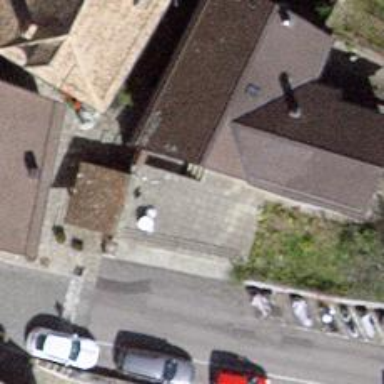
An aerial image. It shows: Alleyway designated as service road.